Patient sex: F
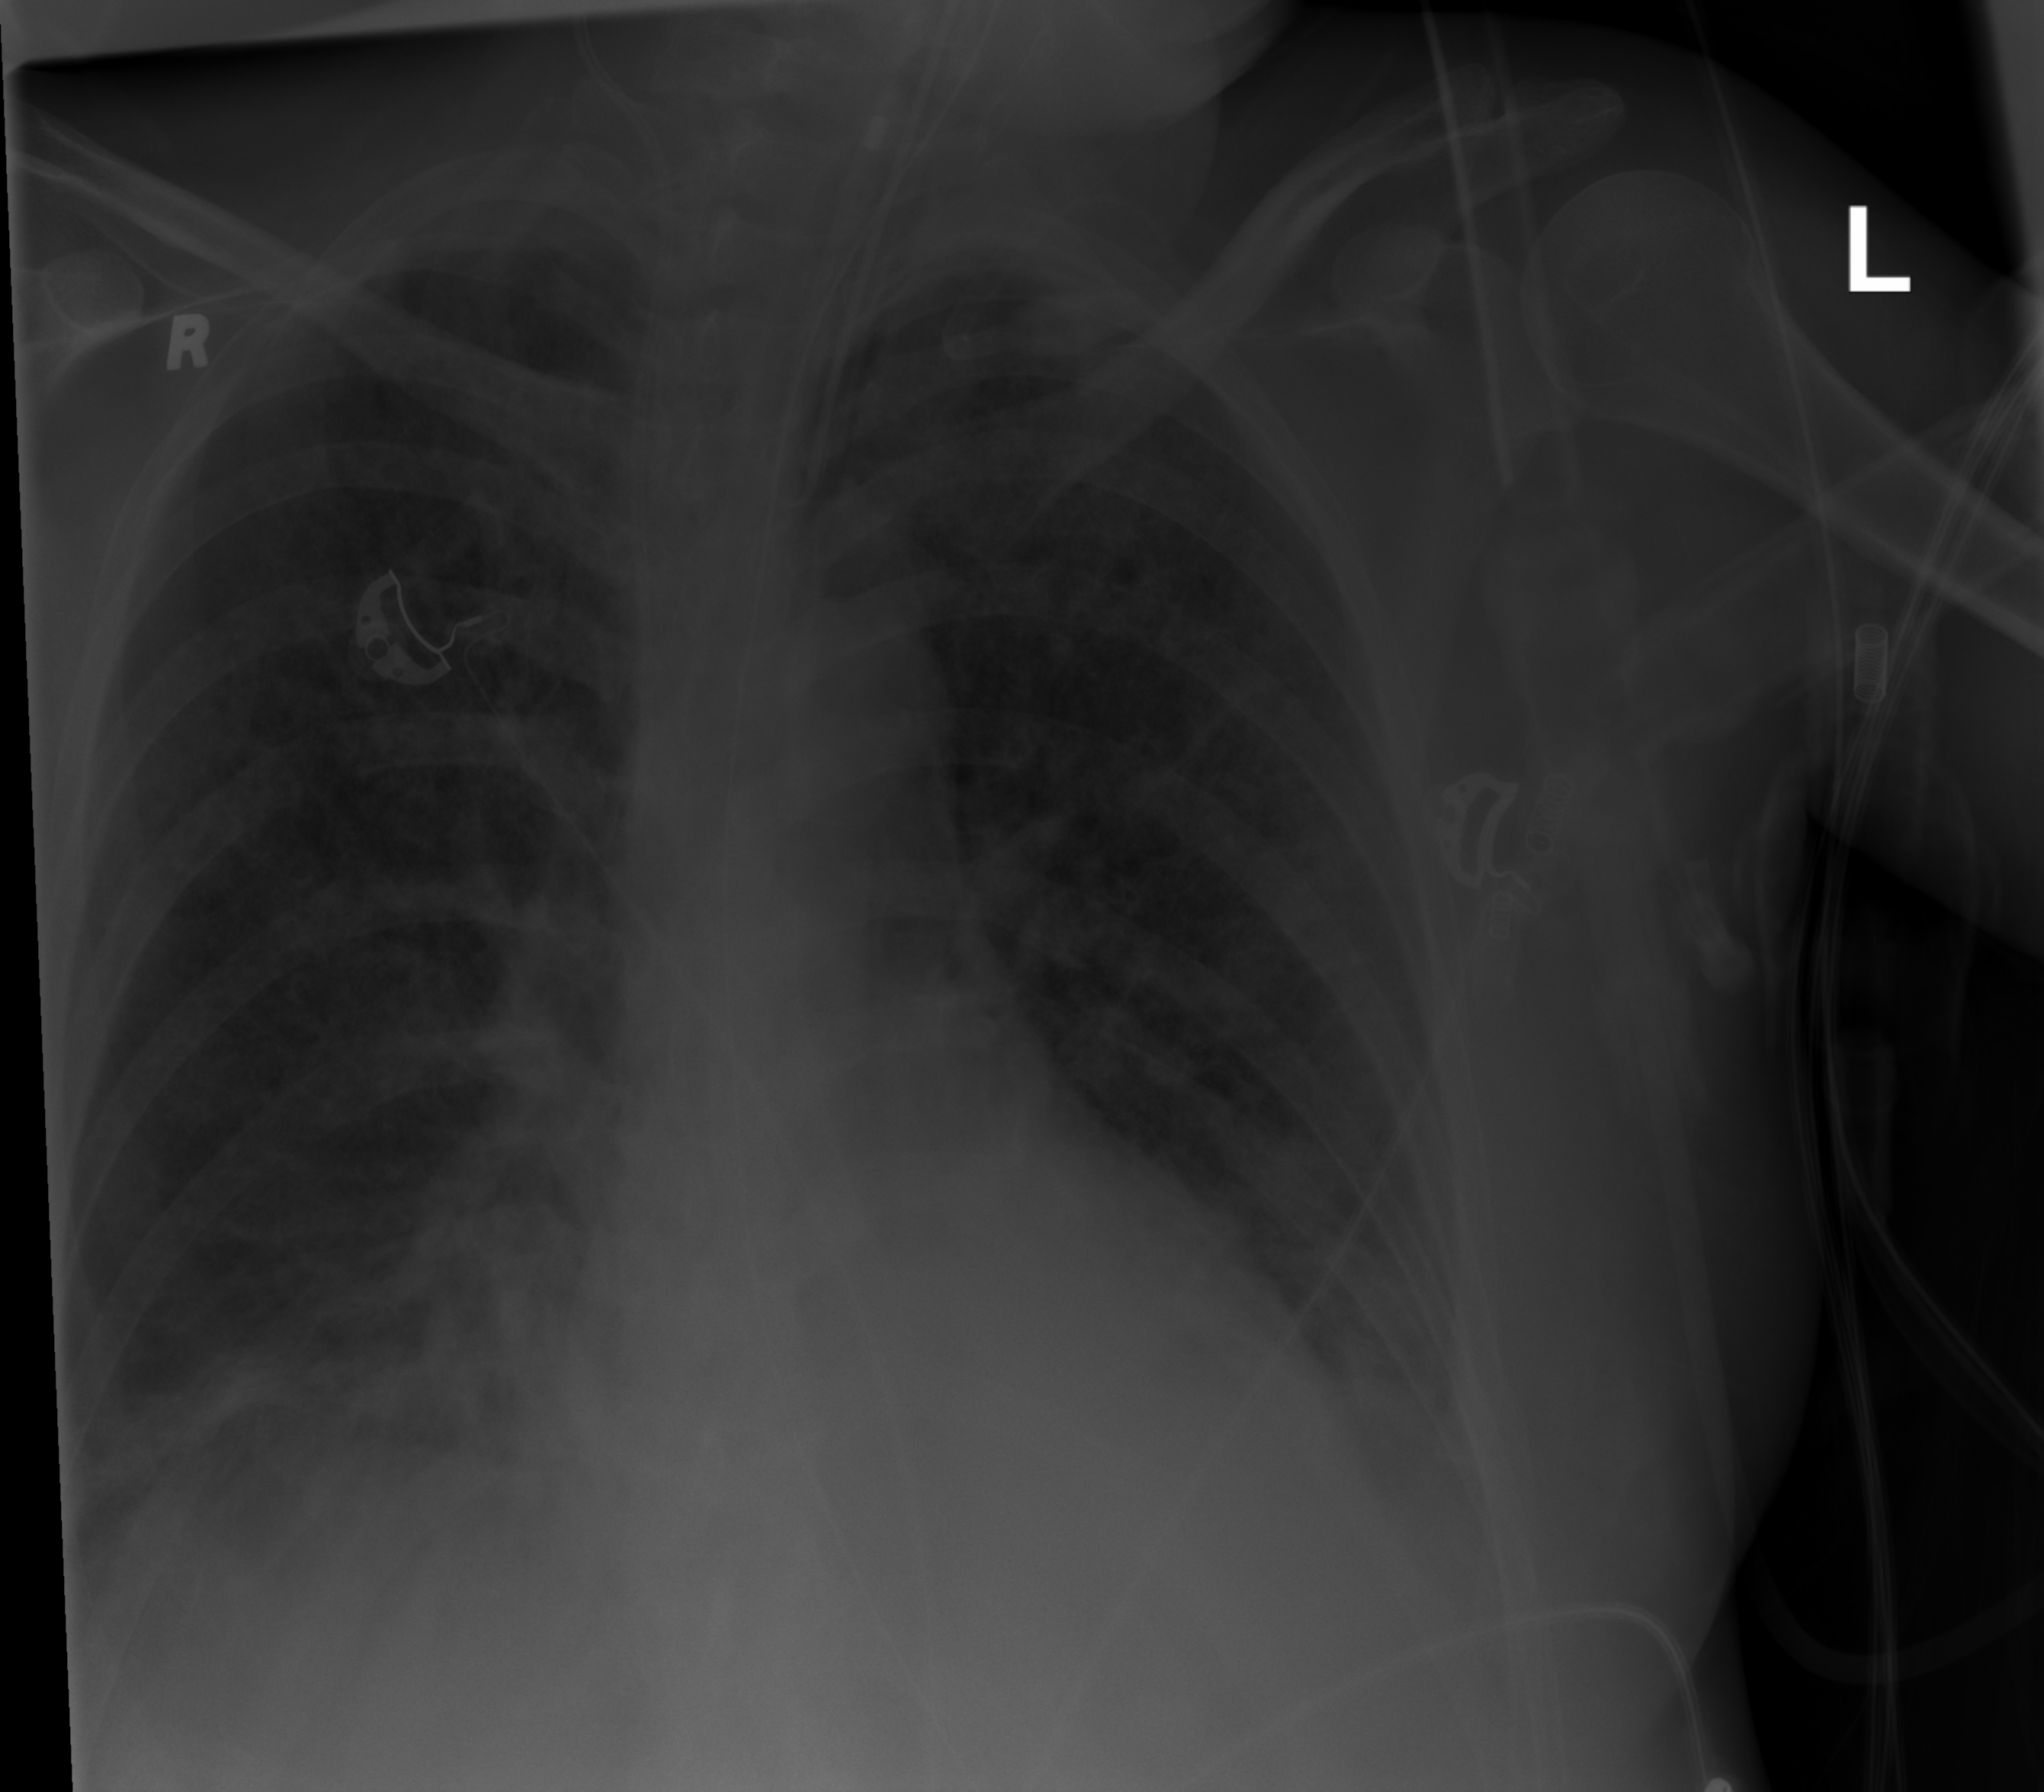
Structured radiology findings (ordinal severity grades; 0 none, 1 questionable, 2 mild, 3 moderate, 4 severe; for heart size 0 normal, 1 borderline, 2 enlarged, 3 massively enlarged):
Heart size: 1
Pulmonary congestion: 0
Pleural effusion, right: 2
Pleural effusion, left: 2
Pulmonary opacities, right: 2
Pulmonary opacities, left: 2
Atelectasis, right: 2
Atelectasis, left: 2